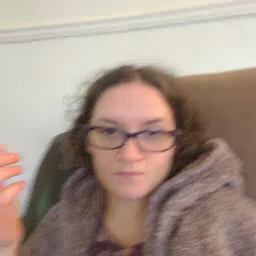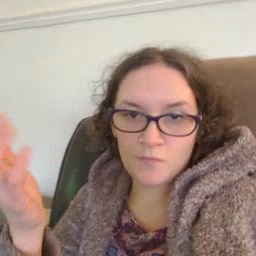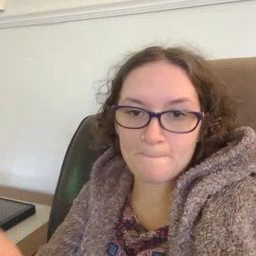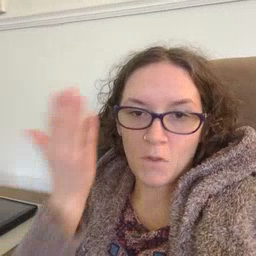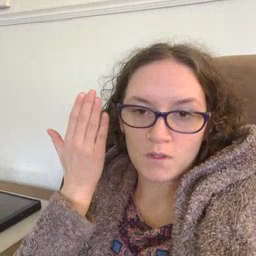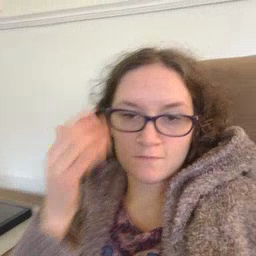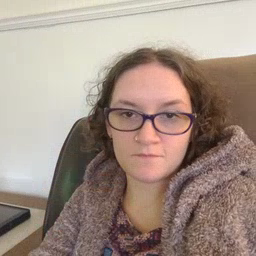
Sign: morning